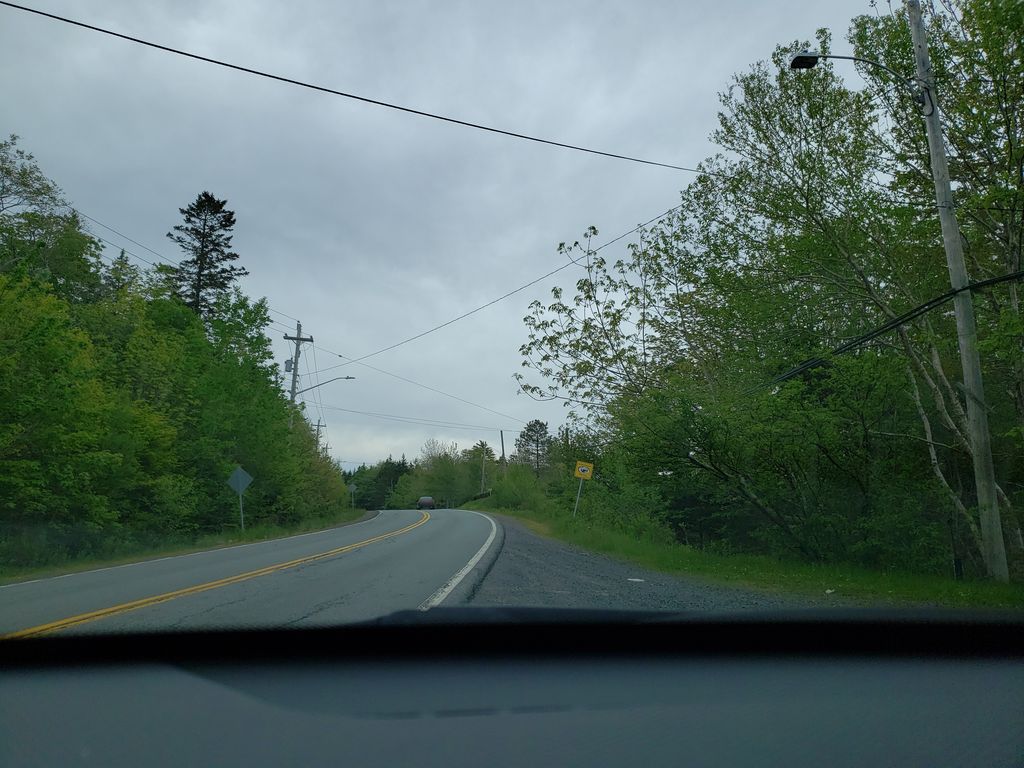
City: halifax